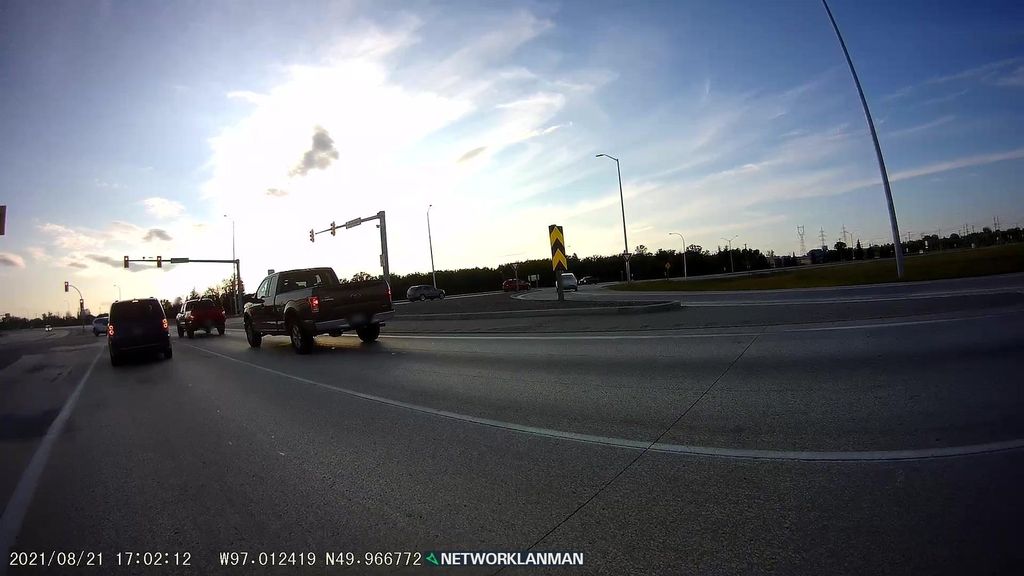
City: winnipeg